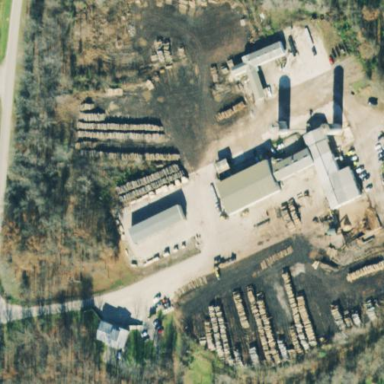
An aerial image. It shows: Industrial area that houses sawmill.